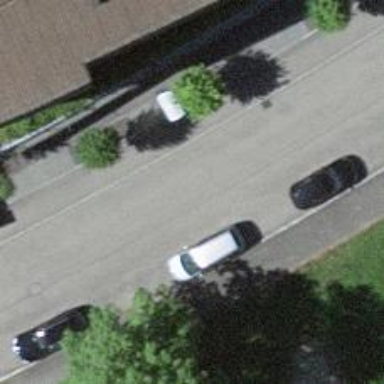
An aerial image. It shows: Residential road with separate sidewalks on both sides.